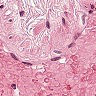
Metastatic tissue present: no